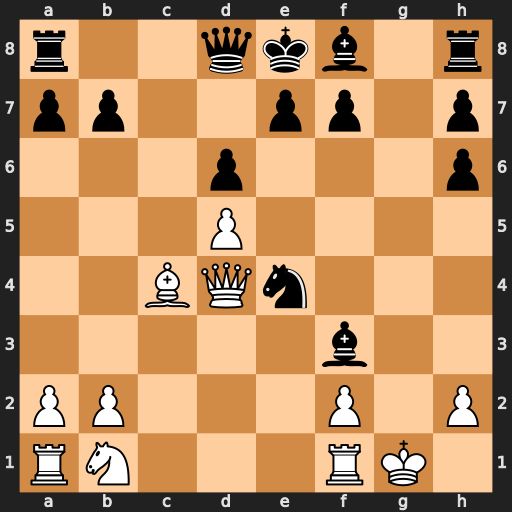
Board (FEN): r2qkb1r/pp2pp1p/3p3p/3P4/2BQn3/5b2/PP3P1P/RN3RK1
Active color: w
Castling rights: kq
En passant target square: -
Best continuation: Bb5+ Qd7 Bxd7+